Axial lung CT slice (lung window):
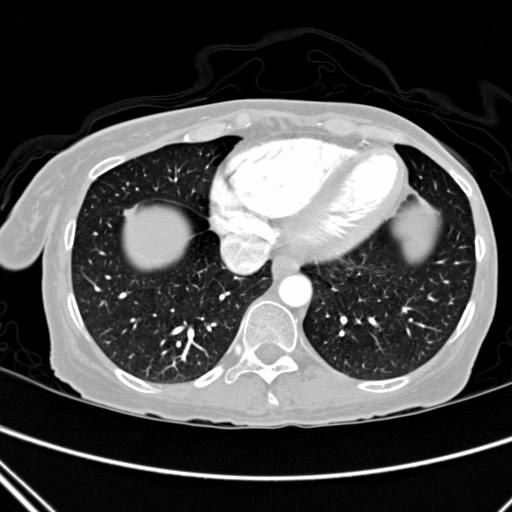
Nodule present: no